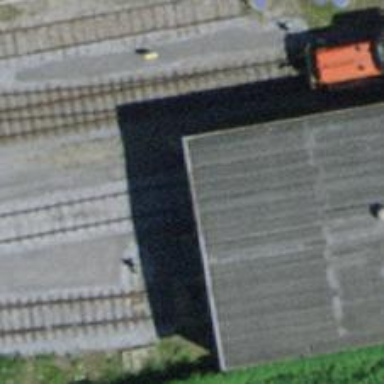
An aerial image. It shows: Siding railway track with one rail.